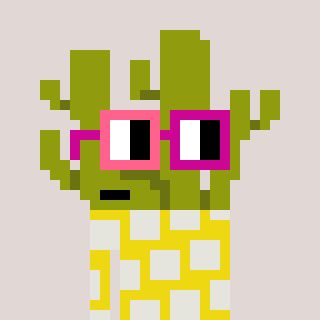
a pixel art character with square pink and red glasses, a cactus-shaped head and a yellow-colored body on a warm background